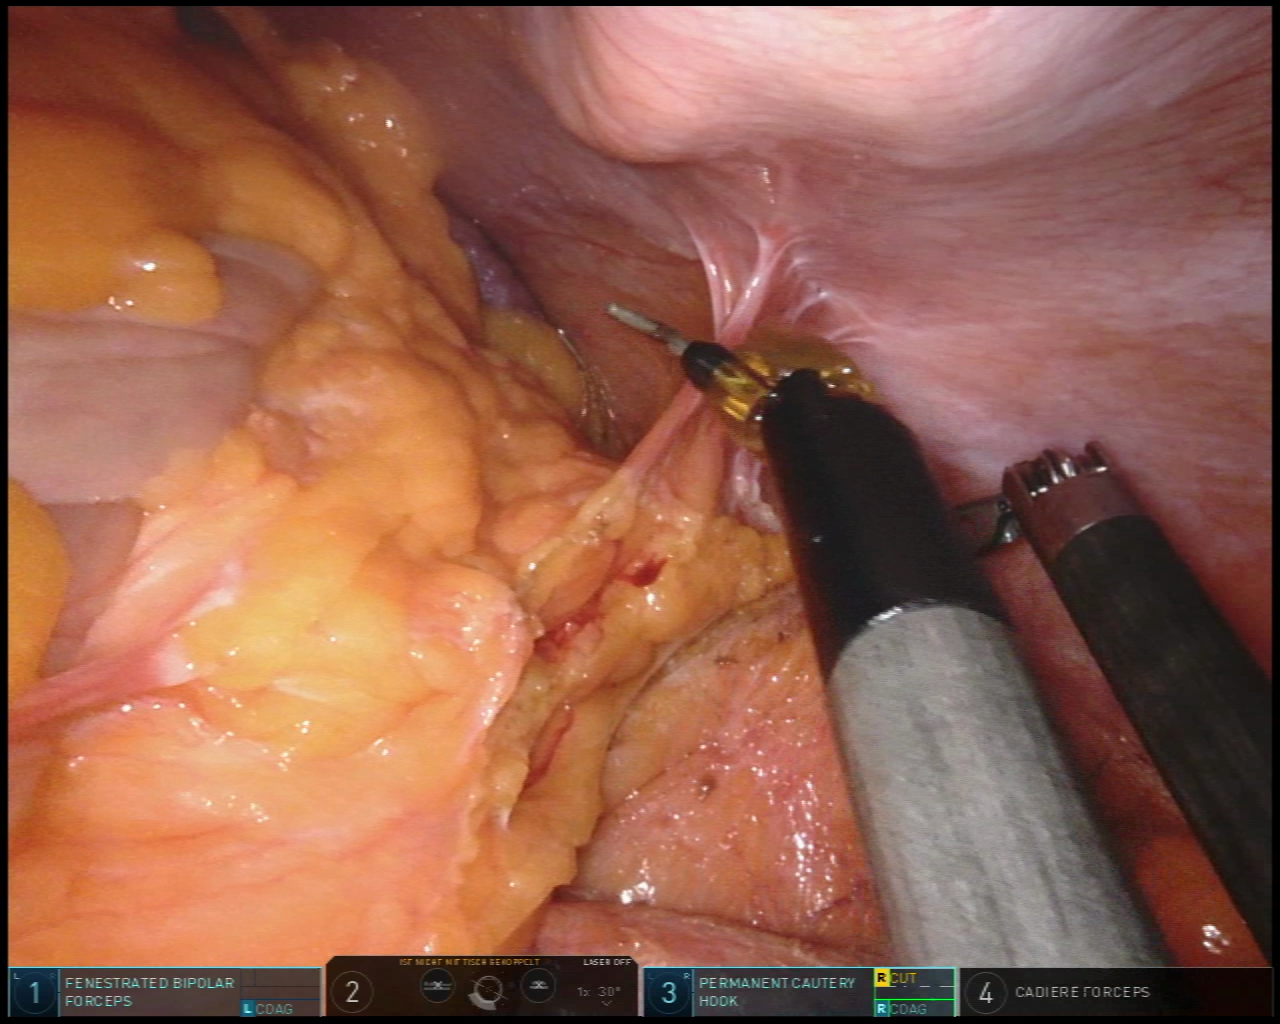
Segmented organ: spleen
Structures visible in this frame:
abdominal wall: yes
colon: yes
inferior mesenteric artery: no
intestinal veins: no
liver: no
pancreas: no
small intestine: no
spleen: yes
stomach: no
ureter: no
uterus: no
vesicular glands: no